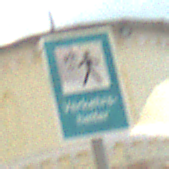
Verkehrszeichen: Verkehrshelfer
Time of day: Midday
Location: Outdoor (Suburban)
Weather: PartlyCloudy
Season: NotSpecified
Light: Natural